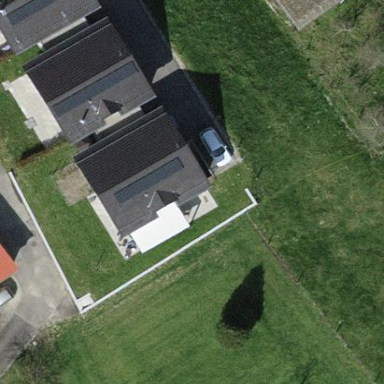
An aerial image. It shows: Simple and straightforward house.